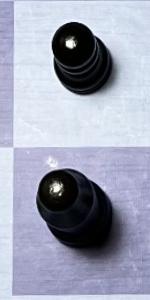
Label: Bishop_Black